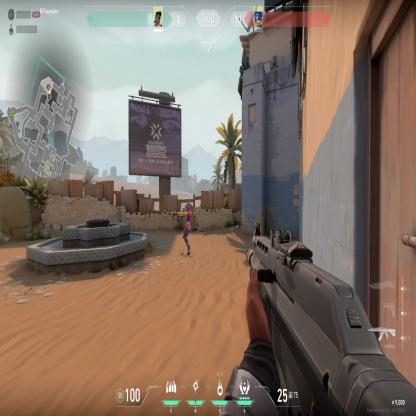
Label: enemy